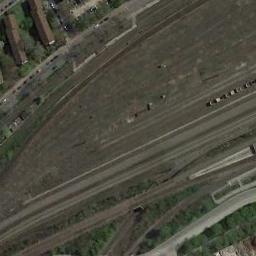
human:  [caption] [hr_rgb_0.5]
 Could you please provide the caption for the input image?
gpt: There are many trees in the middle of the two railways .

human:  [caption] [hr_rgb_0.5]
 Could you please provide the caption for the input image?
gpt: There are several buildings beside the railway .

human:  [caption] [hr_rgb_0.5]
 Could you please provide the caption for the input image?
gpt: These railways have no trains on the railways and some houses are on one side of the railways .

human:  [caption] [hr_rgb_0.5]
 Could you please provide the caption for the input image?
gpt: The railway is on the bare land next to some trees .

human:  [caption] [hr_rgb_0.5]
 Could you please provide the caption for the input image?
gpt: There are some green bushes and brown buildings beside the railway .